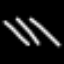
Label: line